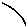
Label: line